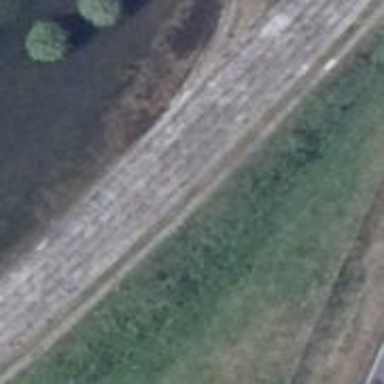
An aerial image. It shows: Dam across waterway.